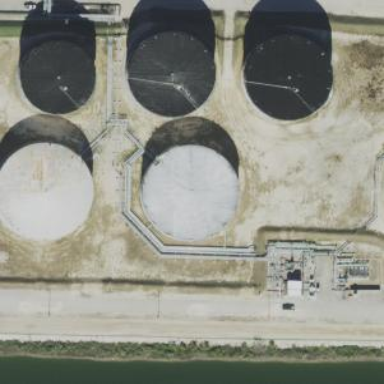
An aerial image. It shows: Storage tank which is man-made and housed in building.